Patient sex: M
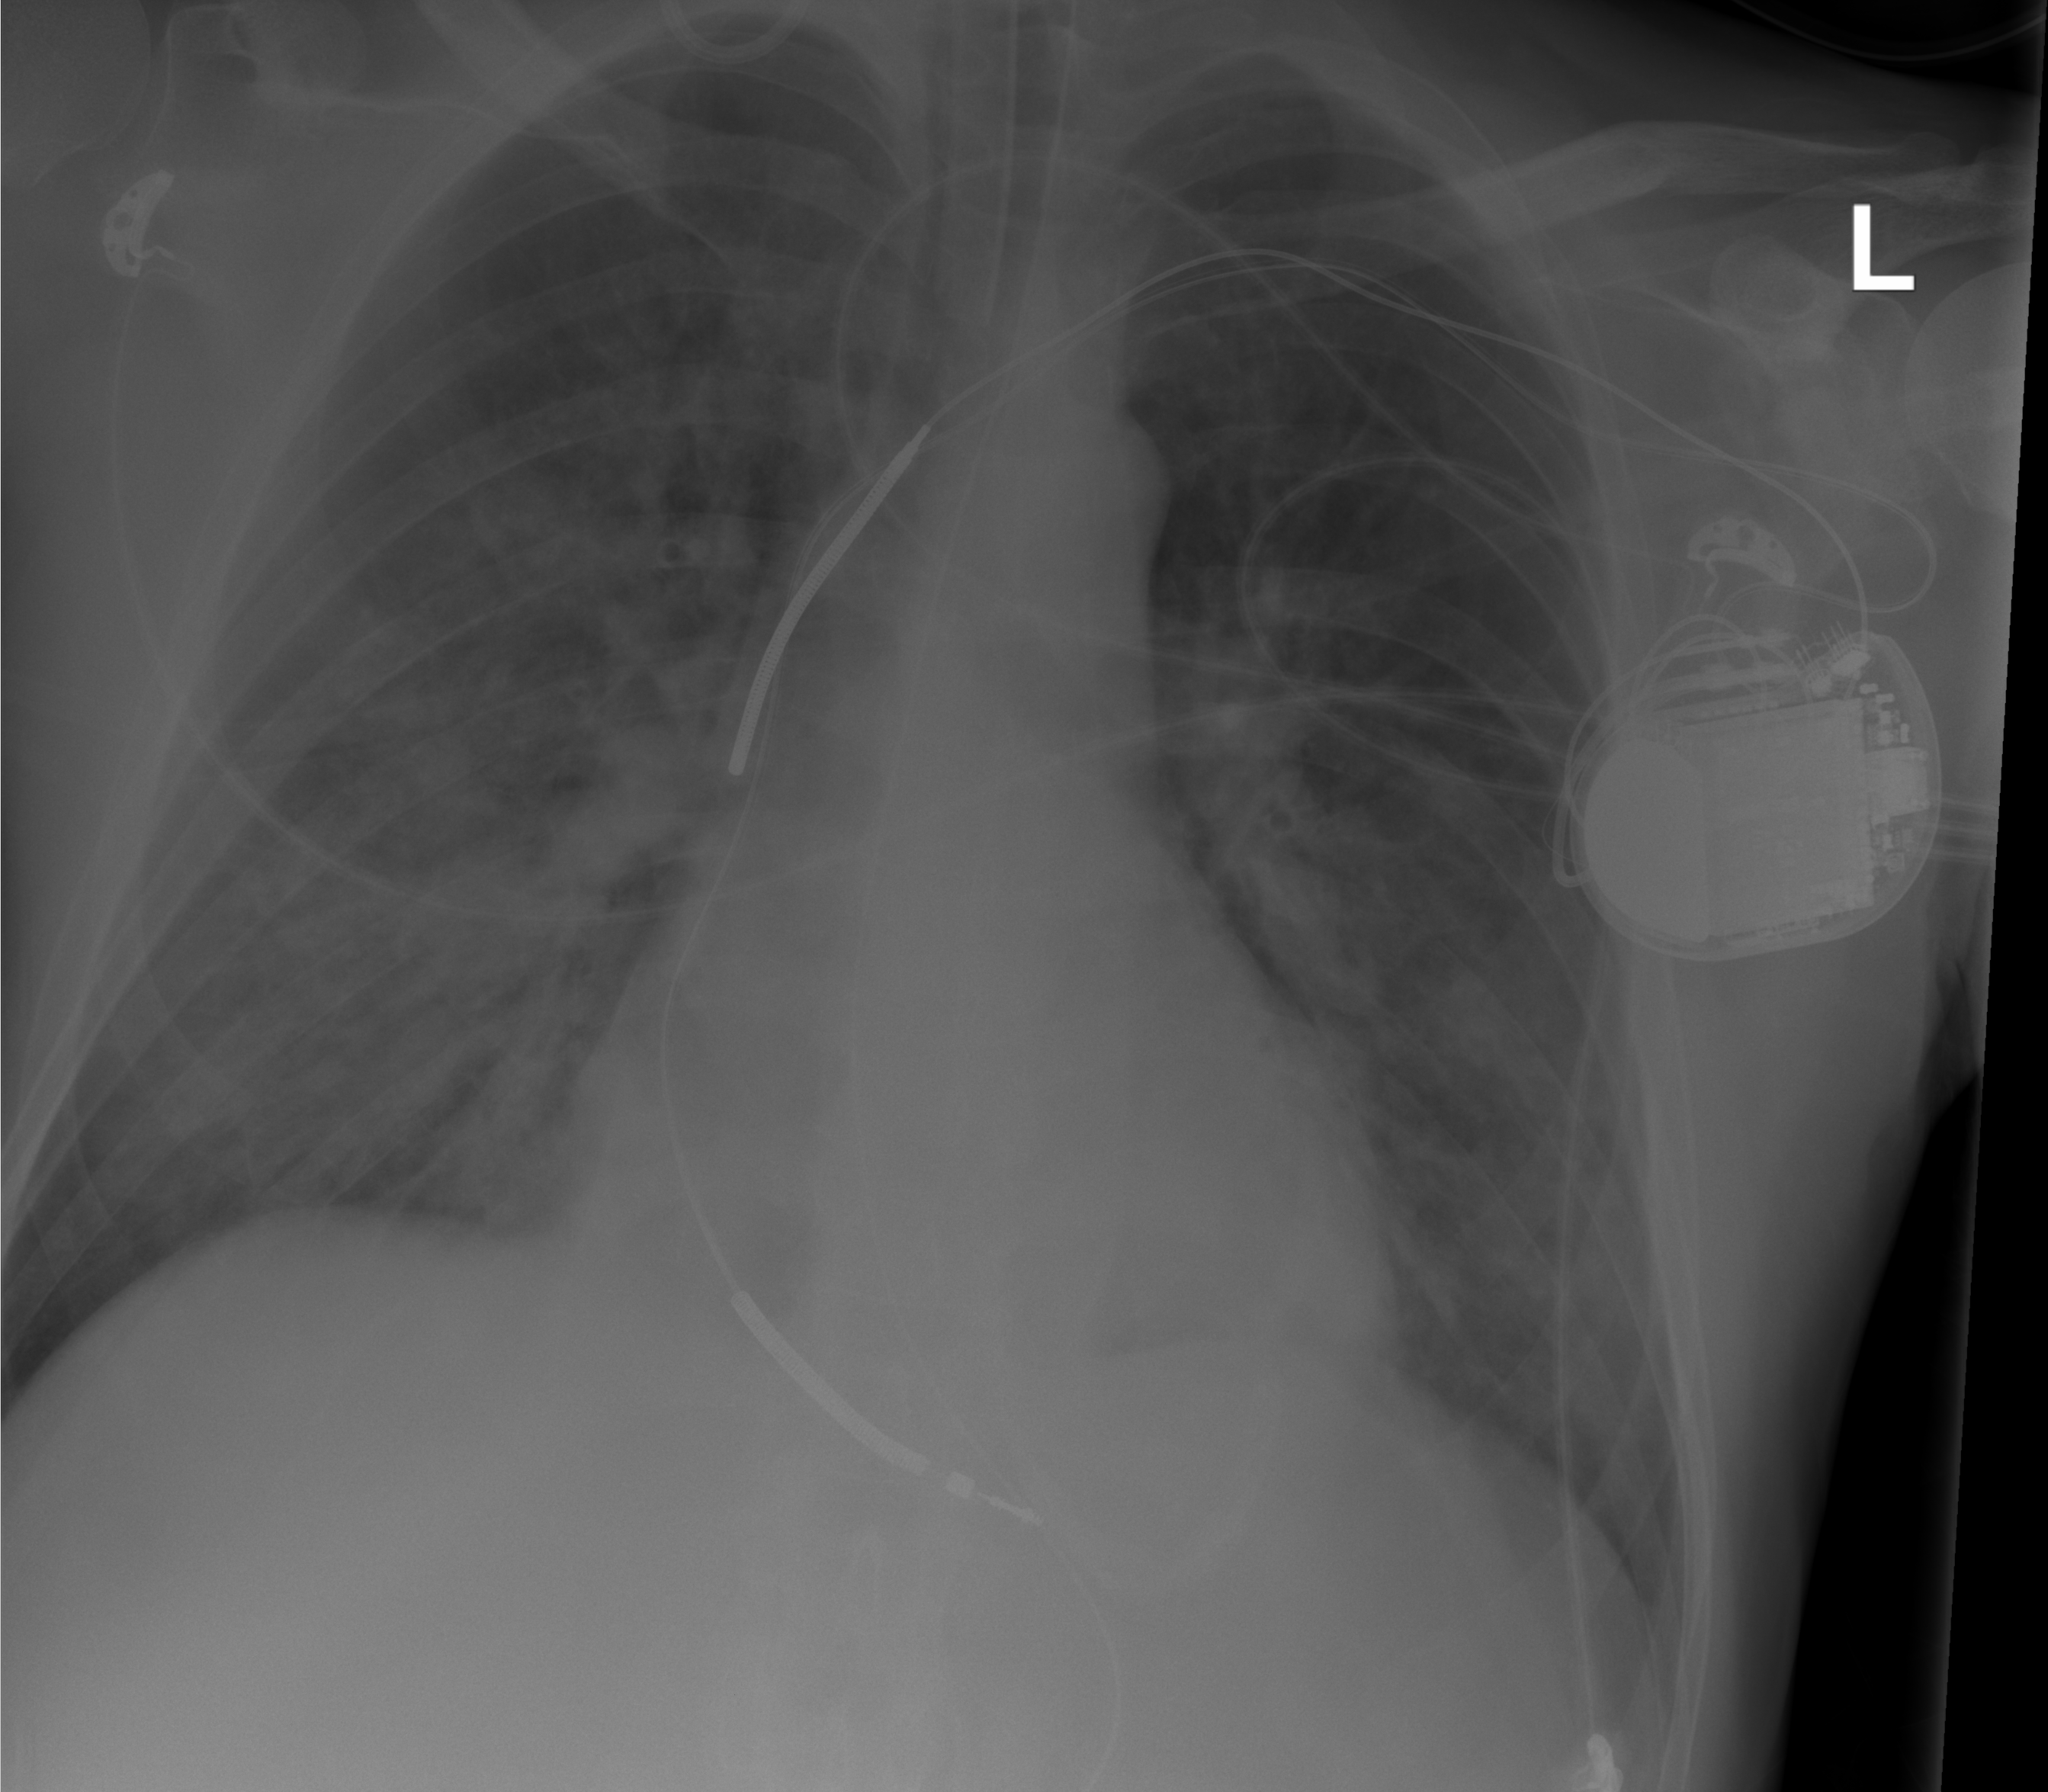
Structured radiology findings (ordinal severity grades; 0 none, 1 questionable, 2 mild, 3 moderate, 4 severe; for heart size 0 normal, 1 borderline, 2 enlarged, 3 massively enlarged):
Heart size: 2
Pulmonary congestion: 0
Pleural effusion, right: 0
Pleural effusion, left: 0
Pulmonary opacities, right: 3
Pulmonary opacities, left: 2
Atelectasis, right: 0
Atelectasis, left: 0